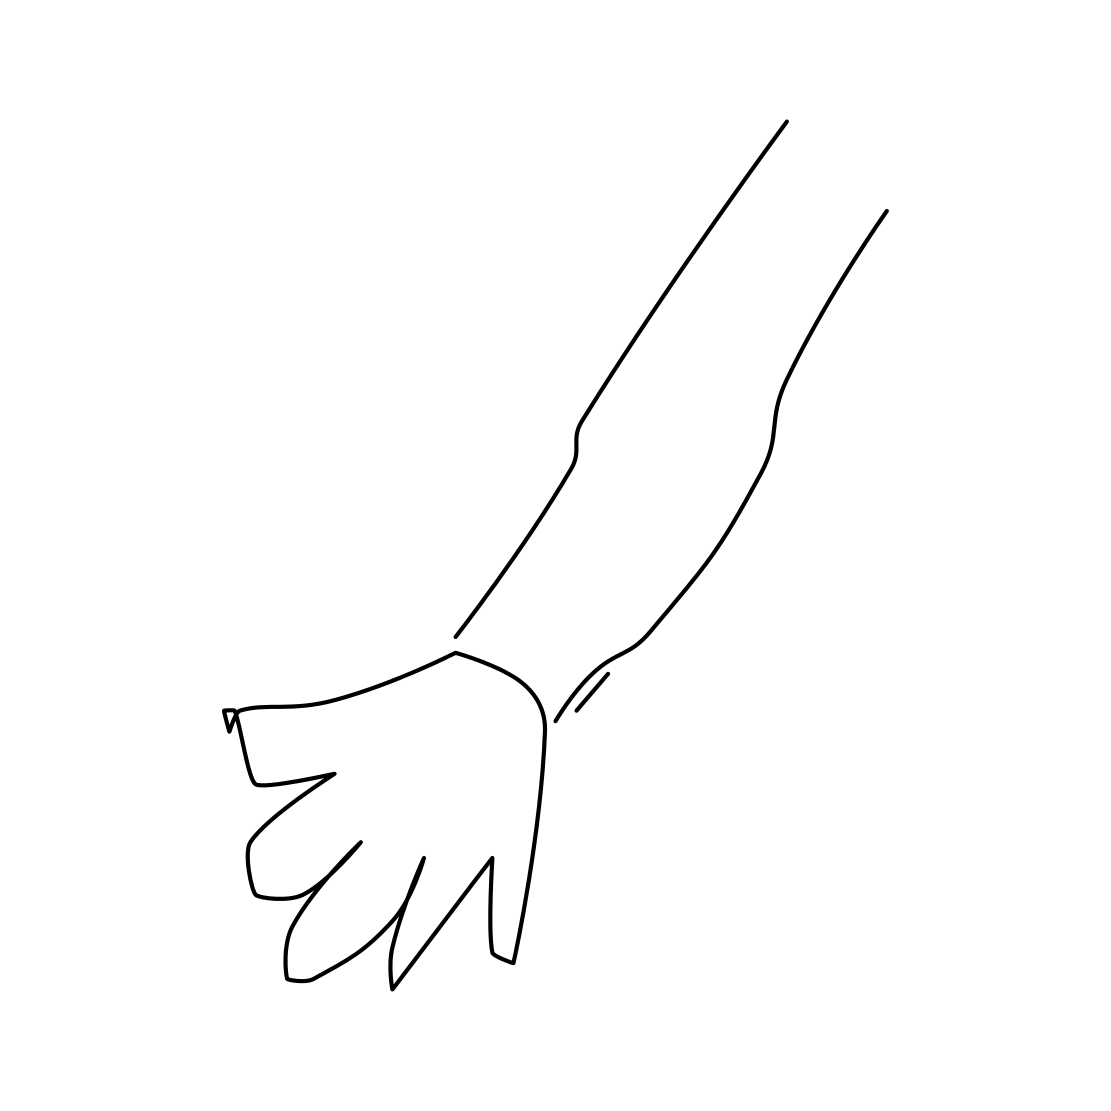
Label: arm